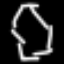
Label: octagon